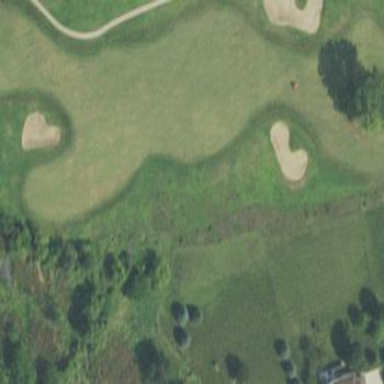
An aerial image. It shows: Lush grass fairway on golf course.